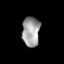
Tissue: lung
Cell type: Endothelial cells
Senescence score: 0.6036
Nuclear area (px): 517
Mean DAPI intensity: 158.097